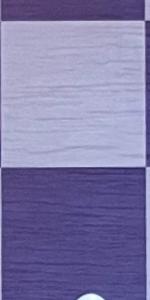
Label: Empty